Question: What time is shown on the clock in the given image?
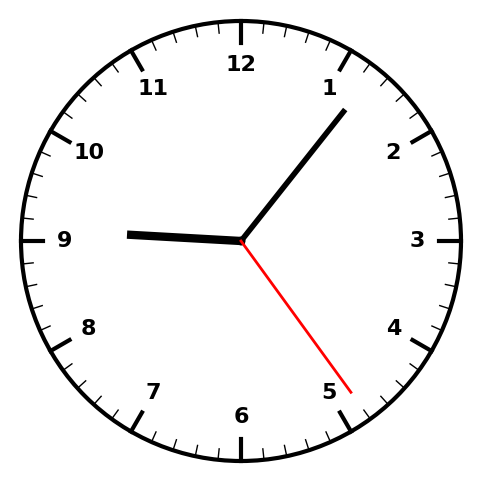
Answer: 09:06:24